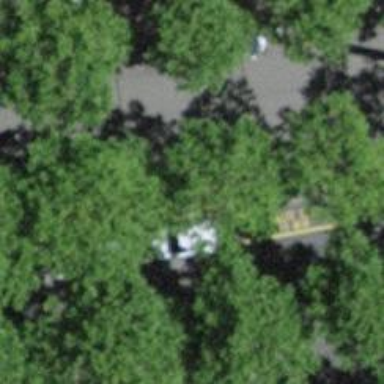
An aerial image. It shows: Avenue of broadleaved trees.